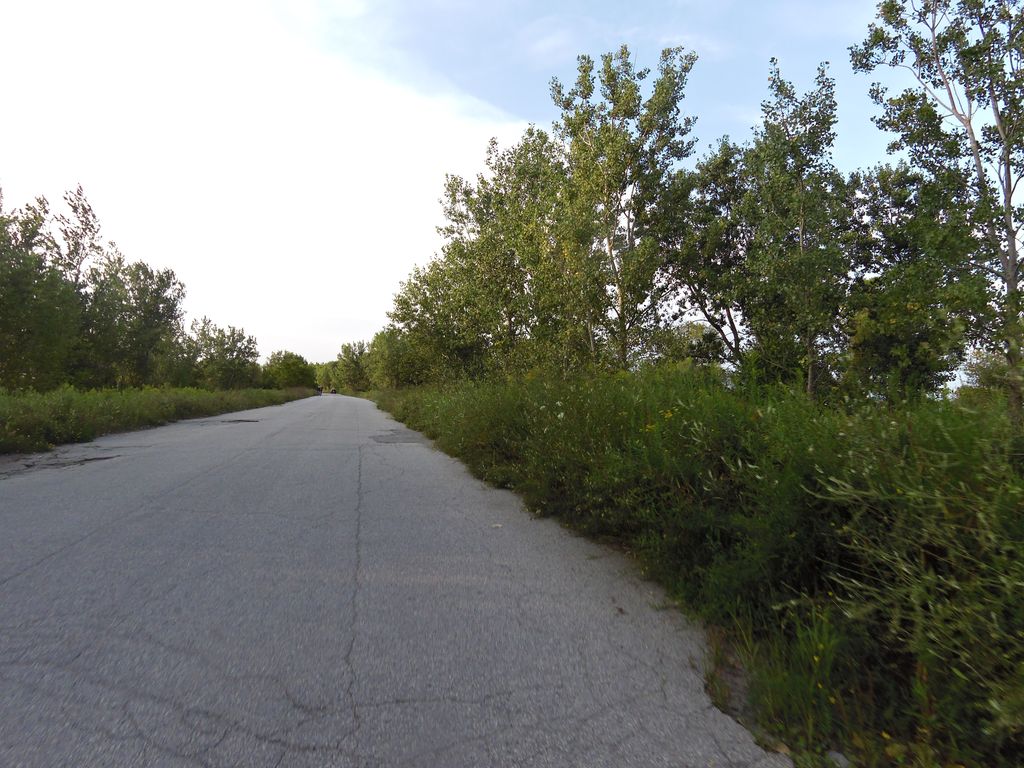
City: toronto